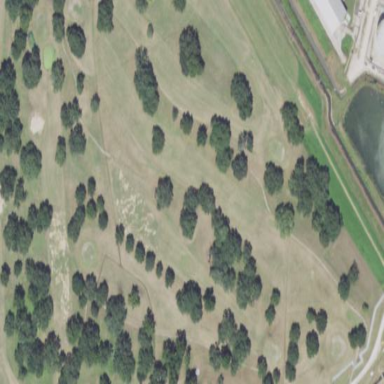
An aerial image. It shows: Golf course with lush green grass.